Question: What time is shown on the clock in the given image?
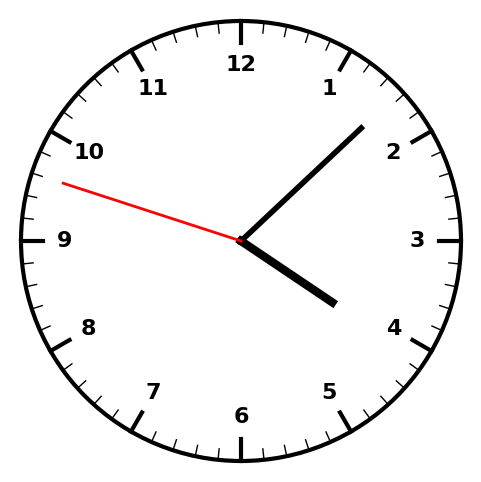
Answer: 04:07:48